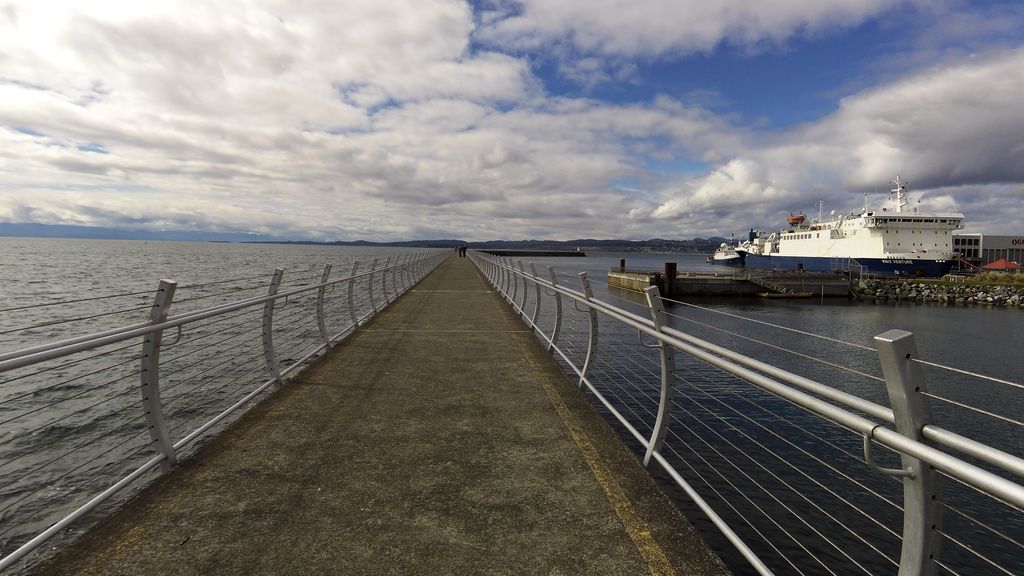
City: victoria